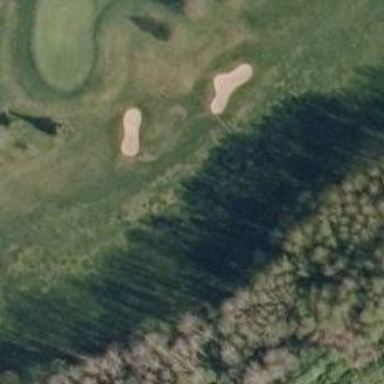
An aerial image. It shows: View of golf hole.